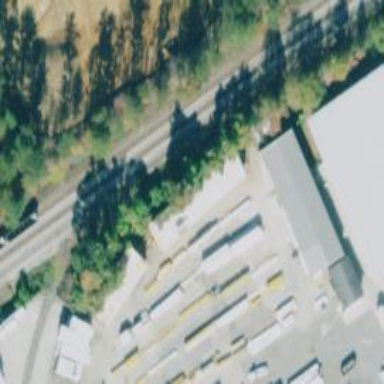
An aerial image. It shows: Railway siding for lumber freight.